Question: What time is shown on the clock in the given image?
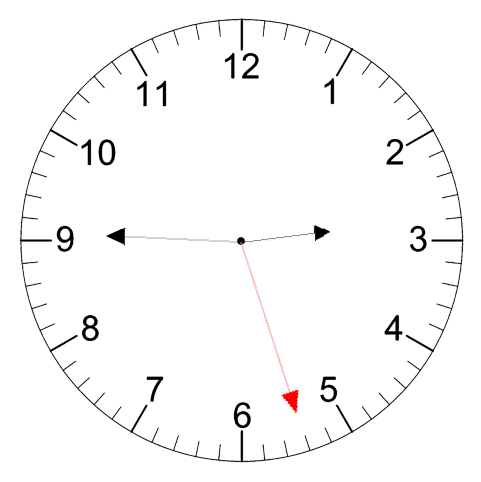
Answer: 02:45:27